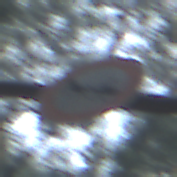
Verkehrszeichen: VerbotGespannfuhrwerke
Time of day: SunriseSunset
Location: Outdoor (Nature)
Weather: NotSpecified
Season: Autumn
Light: Natural